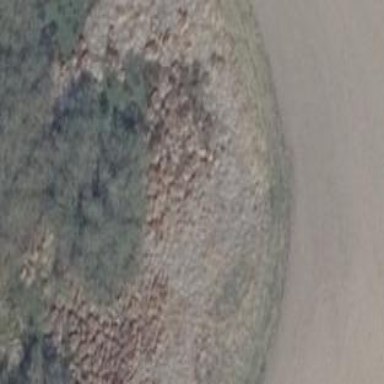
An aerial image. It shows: Beautiful wet meadow natural wetland.